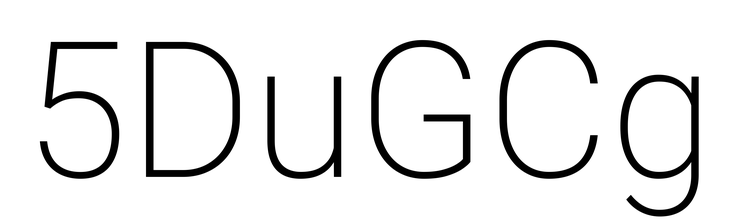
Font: Roboto_ExtraLight